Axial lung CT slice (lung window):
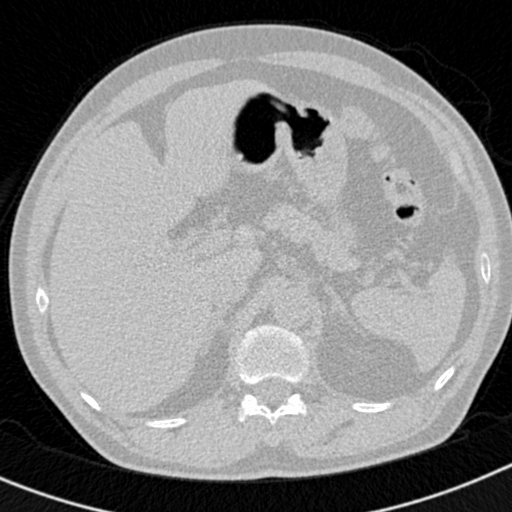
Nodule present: no